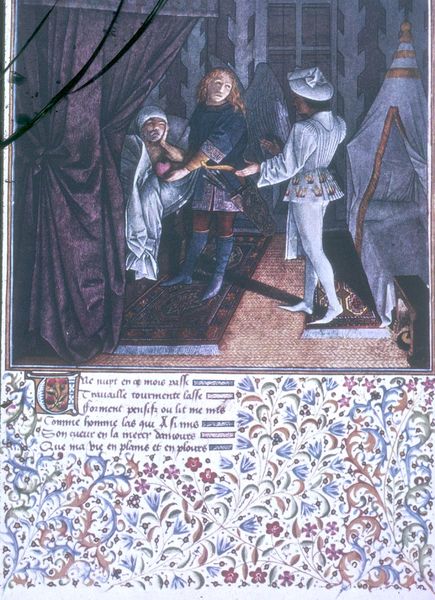
Titel: Livre du Coeur d’amour épris von René d’Anjou
Künstler: Coeur-Meister
Institution: Wien, Österreichische Nationalbibliothek
Schlagwörter: blau, flügel, mann, schatten, weiß, menschen, blumen, braun, fenster, frau, licht, männer, raum, zimmer, blüten, rot, muster, ornament, teppich, wand, tod, tot, bild, vorhang, zweige, boden, fransen, haare, tücher, engel, schrift, liegen, lila, bank, beleuchtung, floral, bett, krank, buch, seite, schwert, text, initiale, arzt, ritter, verziert, sterben, kranker, mittelalter, strumpfhose, baldachin, herz, lilien, erben, betten, todesengel, beschrieben, menster